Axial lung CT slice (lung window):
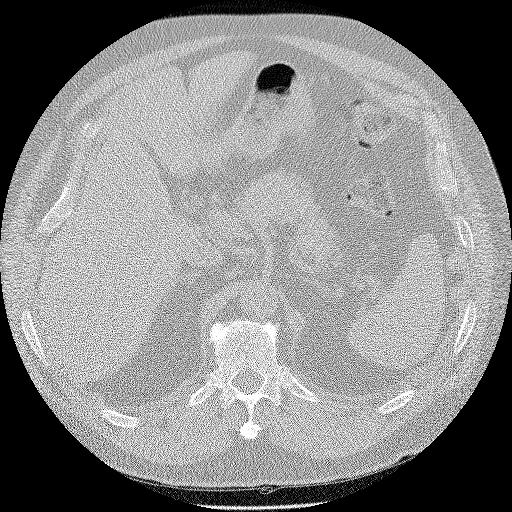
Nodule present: no